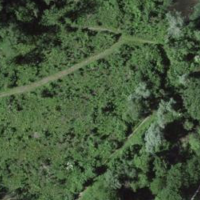
EUNIS habitat code: 43
Species observed at this site:
Fagus sylvatica